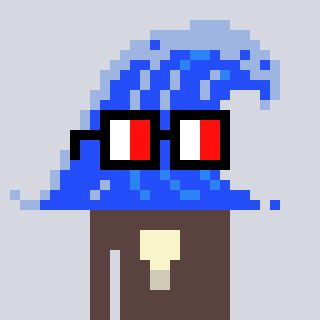
a pixel art character with square glasses with black frames and red eyes, a wave-shaped head and a darkbrown-colored body on a cool background